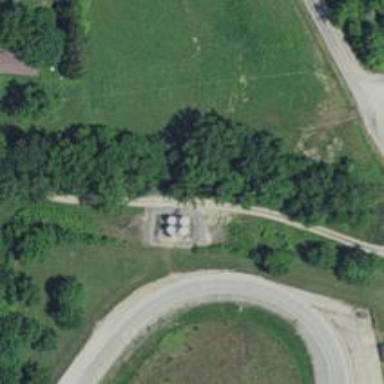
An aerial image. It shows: Storage tank that is man-made.